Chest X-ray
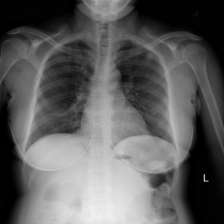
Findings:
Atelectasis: negative
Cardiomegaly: negative
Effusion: negative
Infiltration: negative
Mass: negative
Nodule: positive
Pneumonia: negative
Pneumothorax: negative
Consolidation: negative
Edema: negative
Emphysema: negative
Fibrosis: negative
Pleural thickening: negative
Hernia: negative